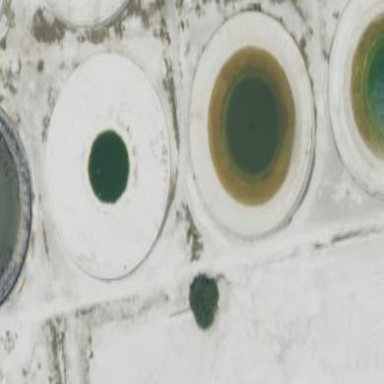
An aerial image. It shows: Body of wastewater.